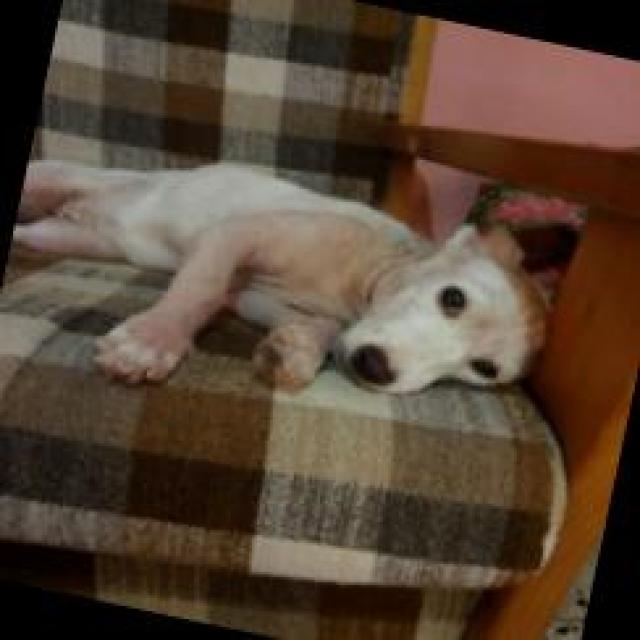
Canine fungal skin infection — characterized by alopecia, scaling, crusting, and circular lesions. Common agents include Malassezia and Candida species.